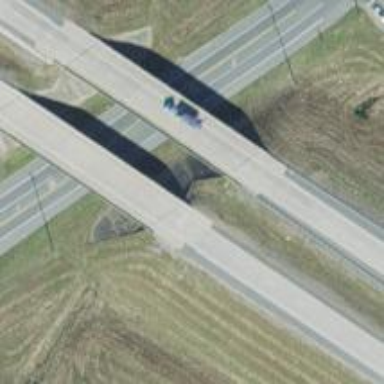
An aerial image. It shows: Beam bridge on motorway.